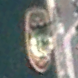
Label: Towing_vessel